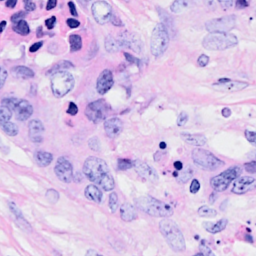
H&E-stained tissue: Breast